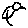
Label: bird